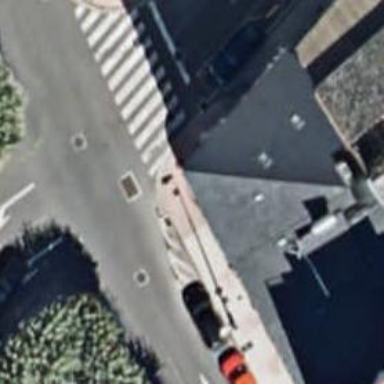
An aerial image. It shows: Traffic signals at road crossing.